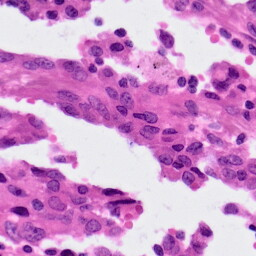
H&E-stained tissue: Lung